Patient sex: M
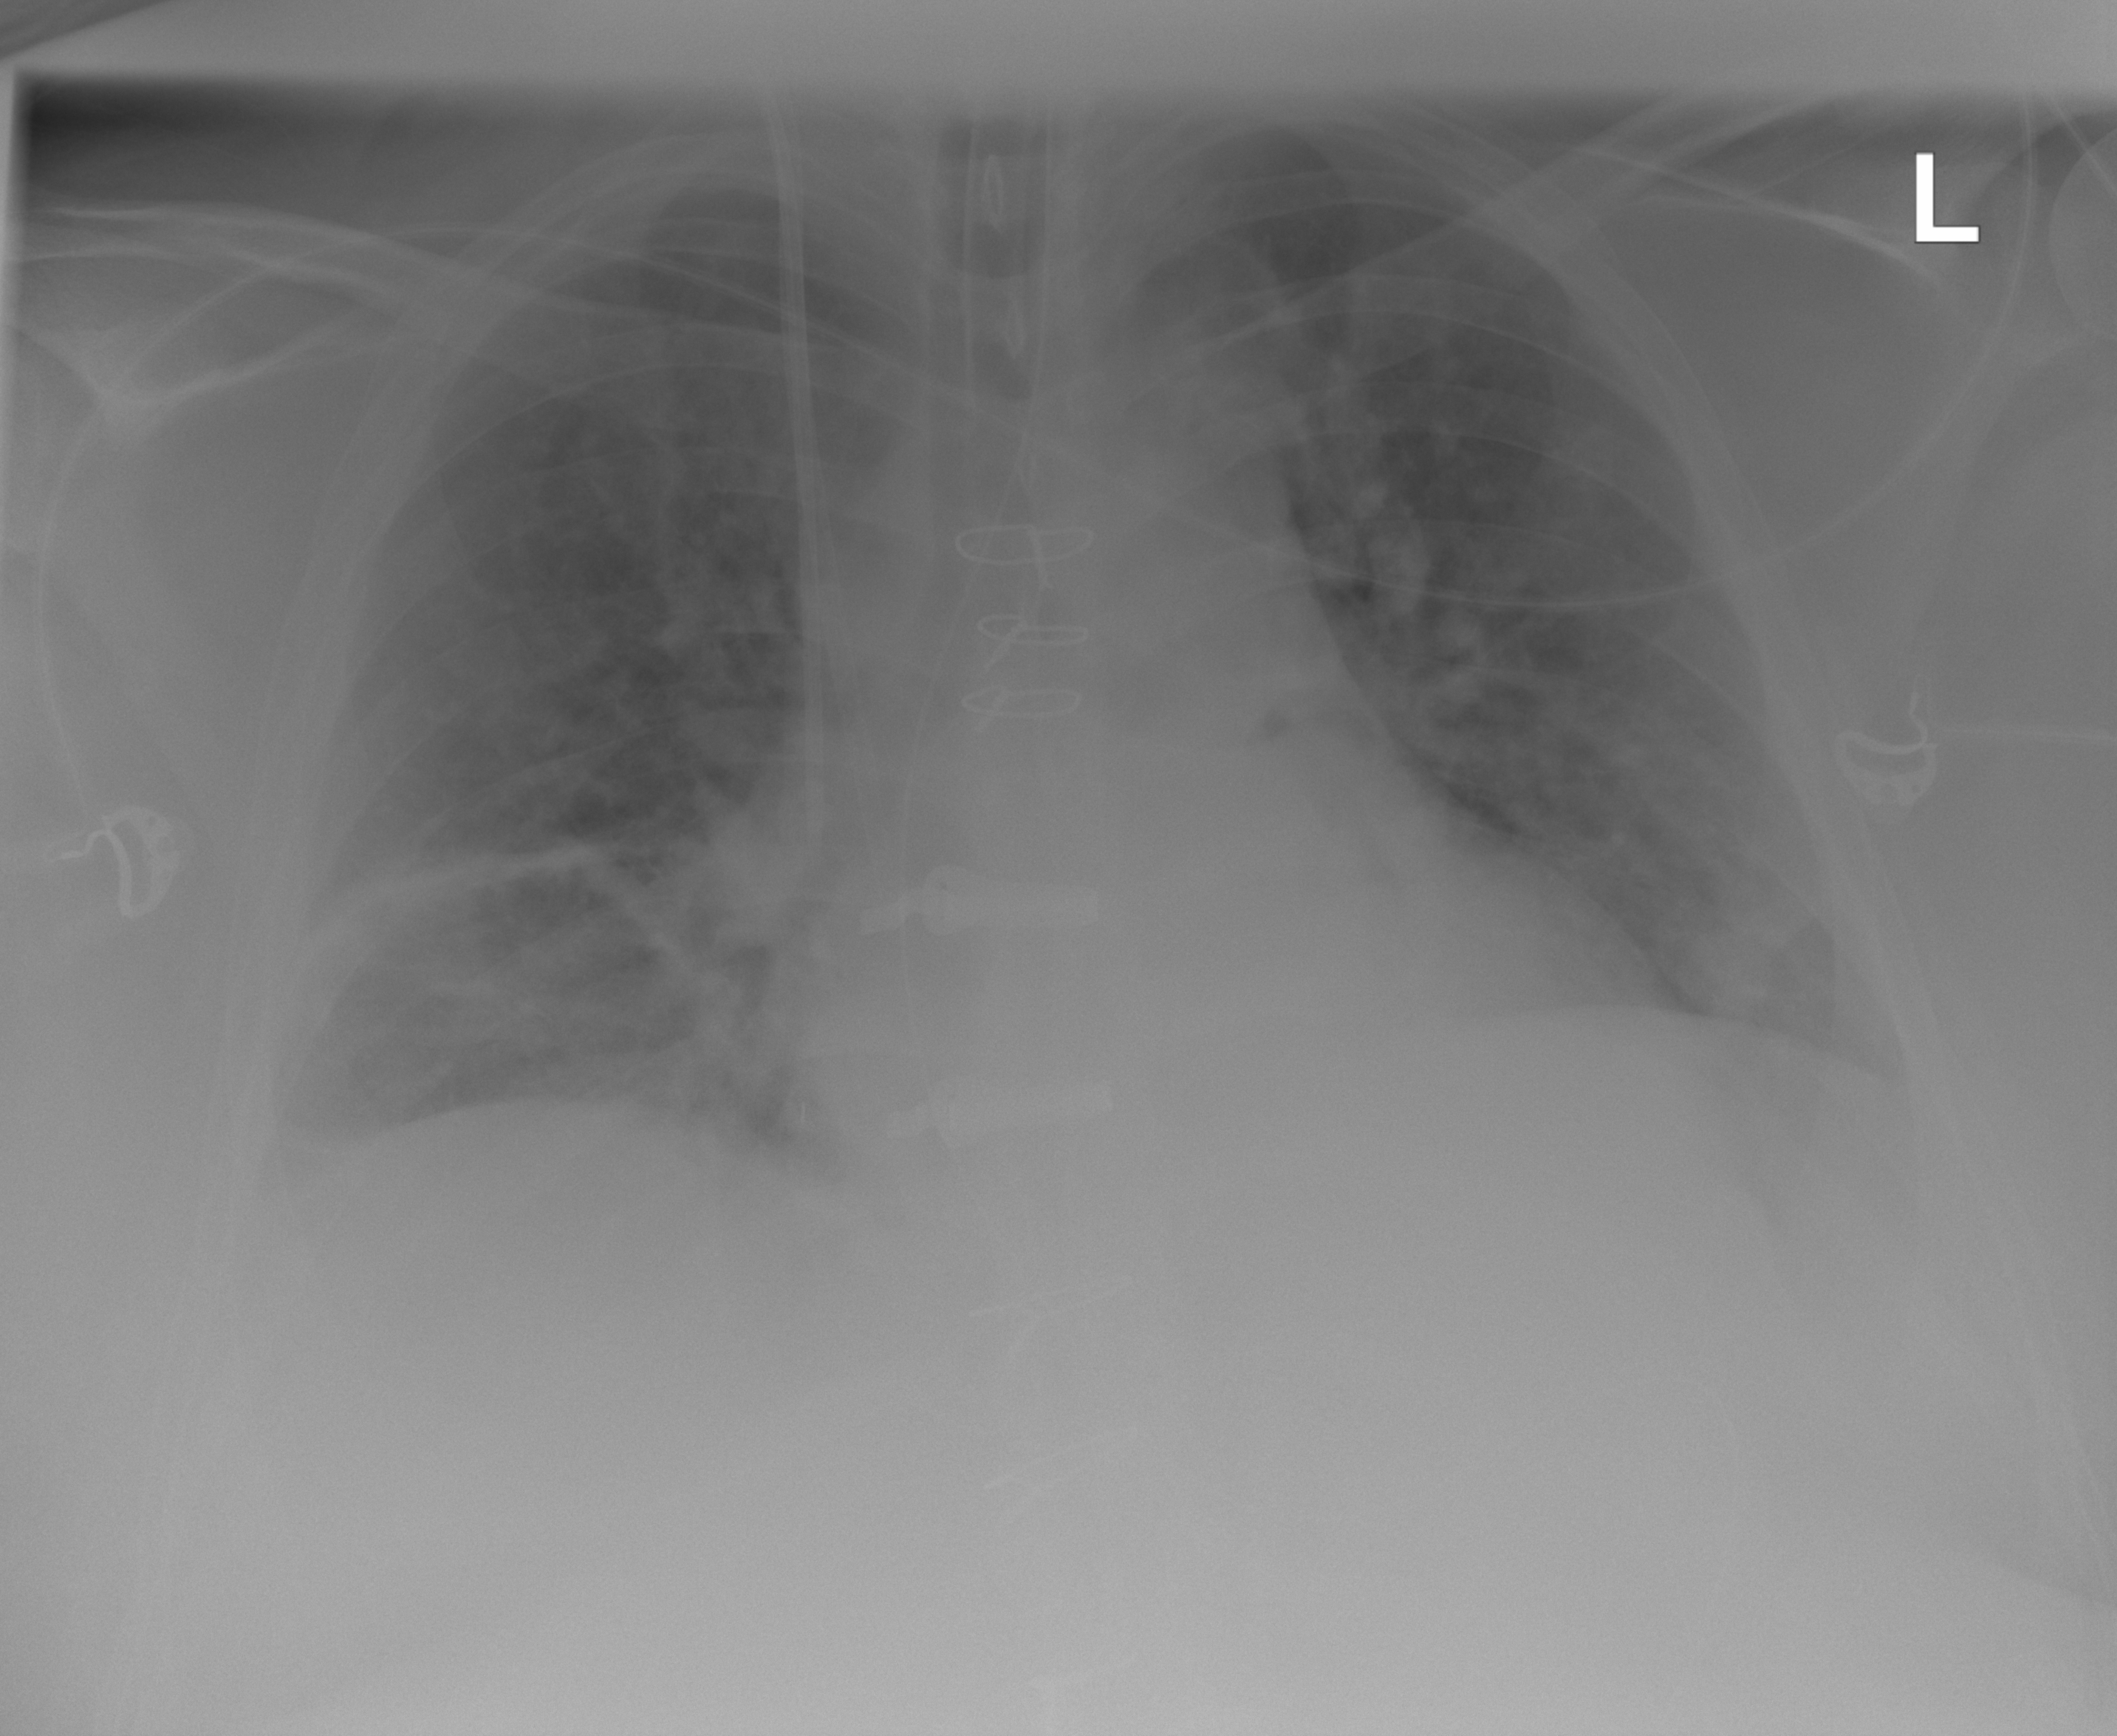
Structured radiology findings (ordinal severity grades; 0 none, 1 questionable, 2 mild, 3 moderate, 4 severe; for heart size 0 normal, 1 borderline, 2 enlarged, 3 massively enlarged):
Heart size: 1
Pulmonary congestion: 2
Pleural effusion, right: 0
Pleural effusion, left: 0
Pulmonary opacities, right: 2
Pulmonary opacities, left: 2
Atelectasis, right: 2
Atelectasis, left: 0